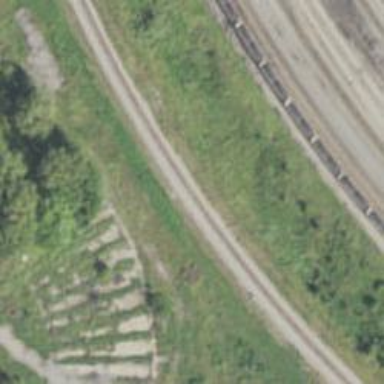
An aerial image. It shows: Abandoned railway spur.